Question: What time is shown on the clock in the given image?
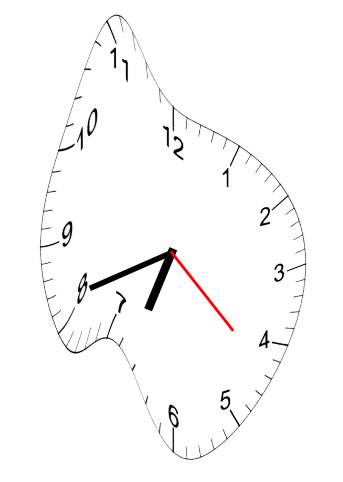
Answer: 06:41:22